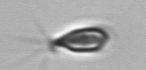
Label: Chrysochromulina